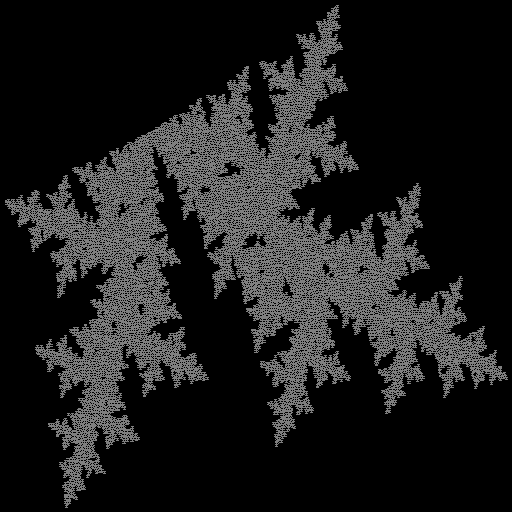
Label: a3